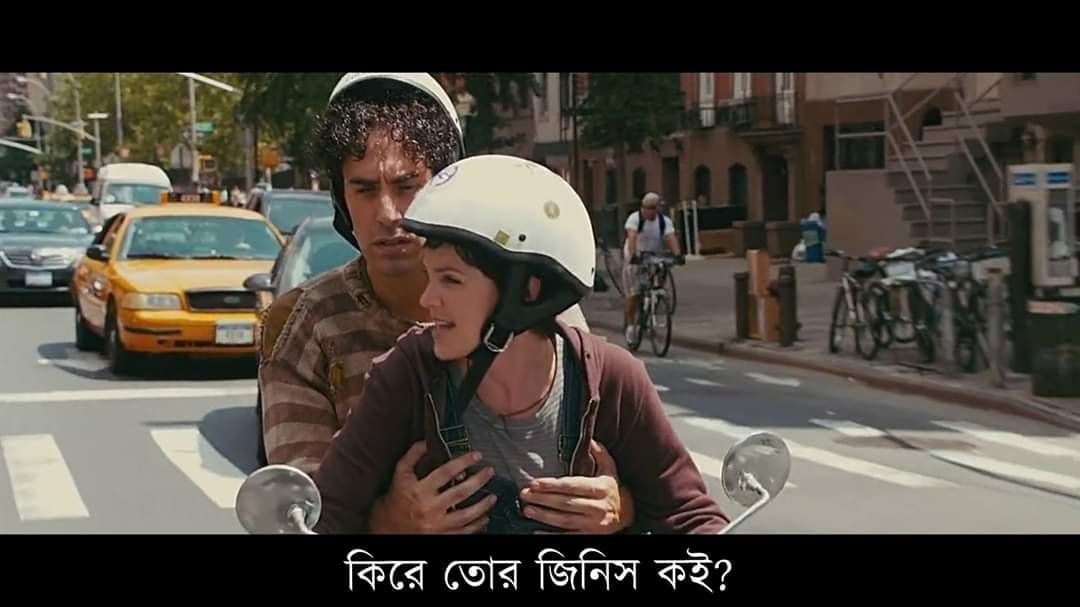
Text: বাসার ছাদে গাছ লাগানোতে খুশি হওয়া বাবা বাসার ছাদে গাজার গাছ লাগিয়ে বসে থাকা আমি
Label: Non Hate